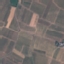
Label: PermanentCrop